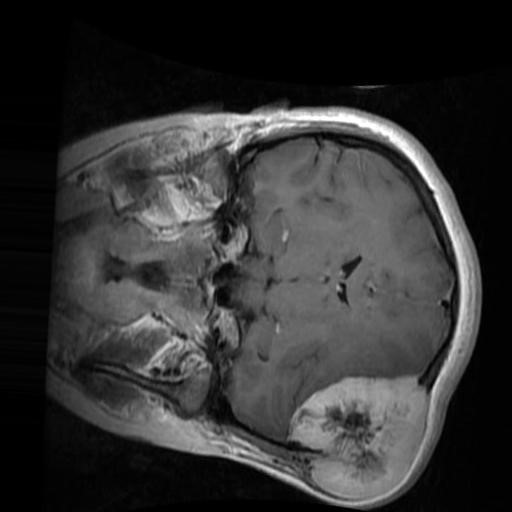
Label: brain_menin